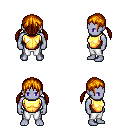
a pixel art fantasy rpg character, male body template, dark elf, purple skin, gold chest armor, white pants, dark blonde twin-tailed hairstyle, four views (front, back, left, right), 2x2 character sprite sheet, small pixel art, hard edges, no anti-aliasing